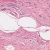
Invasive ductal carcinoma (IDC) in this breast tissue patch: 0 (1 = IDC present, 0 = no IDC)